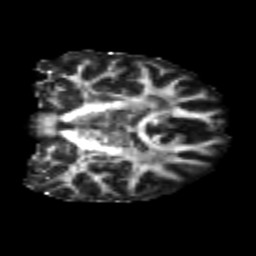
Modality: FA
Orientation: coronal
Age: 22
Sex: female
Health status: healthy
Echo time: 0.074 s